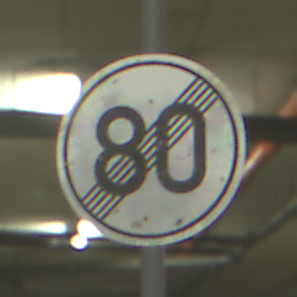
Verkehrszeichen: EndeGeschwindigkeit80
Umgebung: Indoor, Special
Tageszeit: NotSpecified
Wetter: NotSpecified
Licht: Artificial
Jahreszeit: NotSpecified
Kontrast: HighContrast